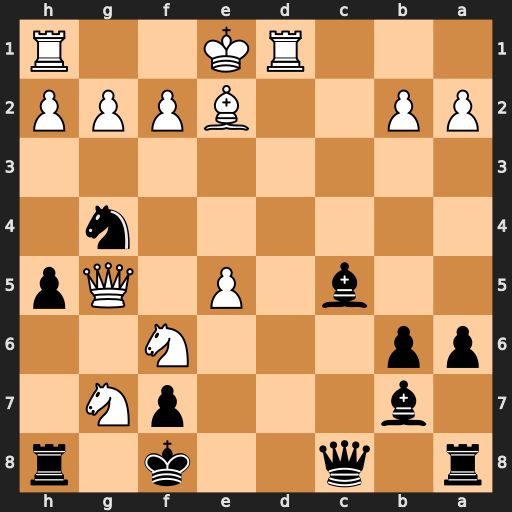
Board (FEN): r1q2k1r/1b3pN1/pp3N2/2b1P1Qp/6n1/8/PP2BPPP/3RK2R
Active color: b
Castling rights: K
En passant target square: -
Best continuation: Bxf2+ Kf1 Be3 Bxg4 Bxg2+ Ke2 Bxg5